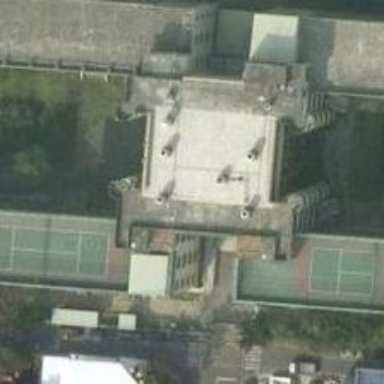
There are several tennis courts on the roof of this building .